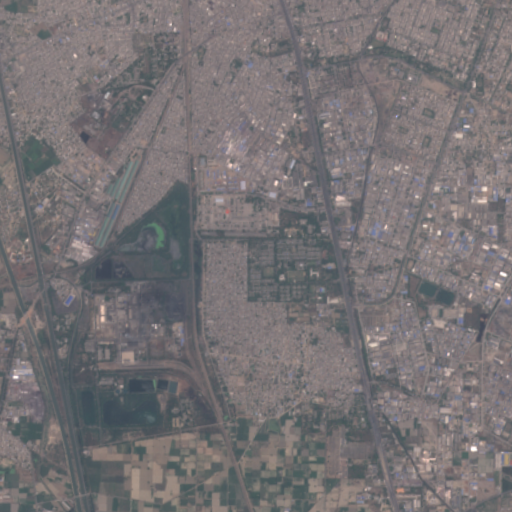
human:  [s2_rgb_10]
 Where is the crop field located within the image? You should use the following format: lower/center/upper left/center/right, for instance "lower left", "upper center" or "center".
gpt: There is no crop field in the image.